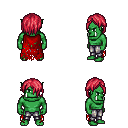
a pixel art fantasy rpg character, male body template, orc, green skin, red tattered cape, metal pants, ruby red bangs hairstyle, four views (front, back, left, right), 2x2 character sprite sheet, small pixel art, hard edges, no anti-aliasing